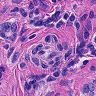
Metastatic tissue present: yes